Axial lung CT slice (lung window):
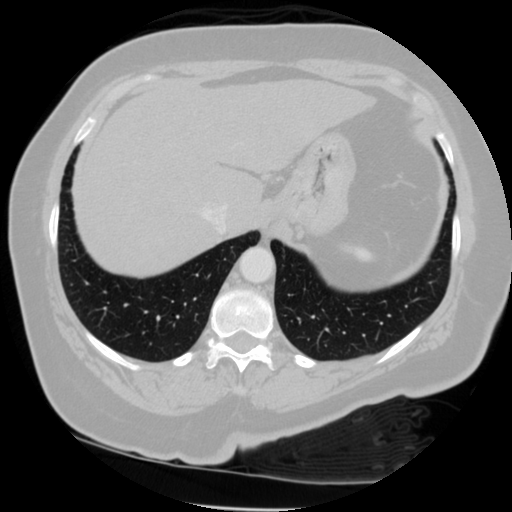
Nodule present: no